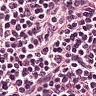
Metastatic tissue present: no